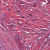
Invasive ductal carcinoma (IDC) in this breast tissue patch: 1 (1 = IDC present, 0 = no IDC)